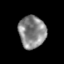
Tissue: skin
Cell type: Epithelial cells
Senescence score: 0.2571
Nuclear area (px): 853
Mean DAPI intensity: 136.043